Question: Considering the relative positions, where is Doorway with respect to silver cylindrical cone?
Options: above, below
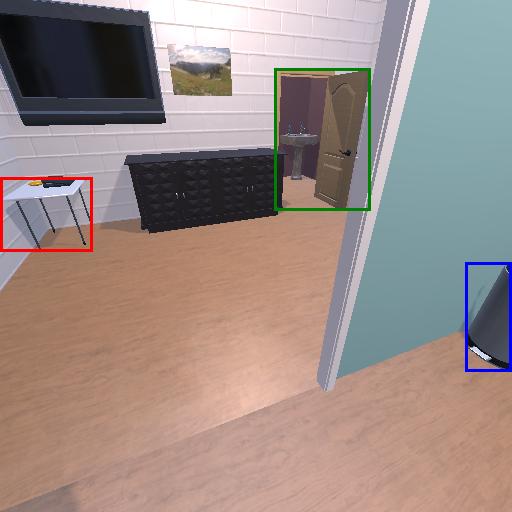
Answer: above